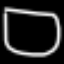
Label: square